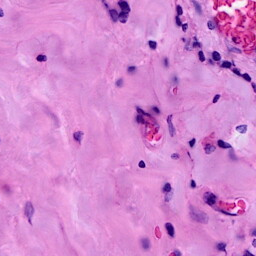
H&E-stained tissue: Breast